Here is the time-frequency representation (spectrogram) of a rolling-element bearing's vibration measurement. Classify the bearing condition as one of: normal, inner_race, outer_race, ball.
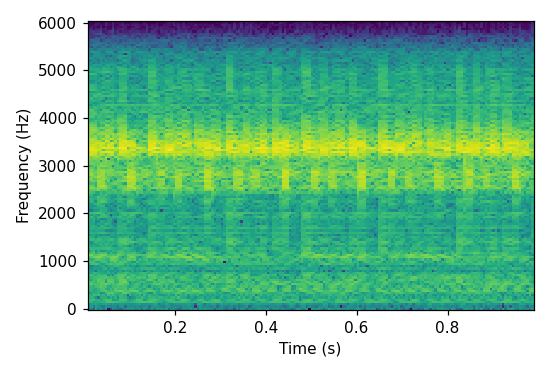
Answer: outer_race